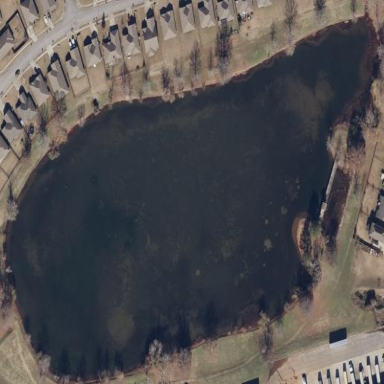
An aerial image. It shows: Pond surrounded by natural water.